Field crop: maize
Growth stage: 2
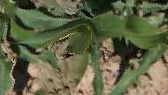
Species: maize